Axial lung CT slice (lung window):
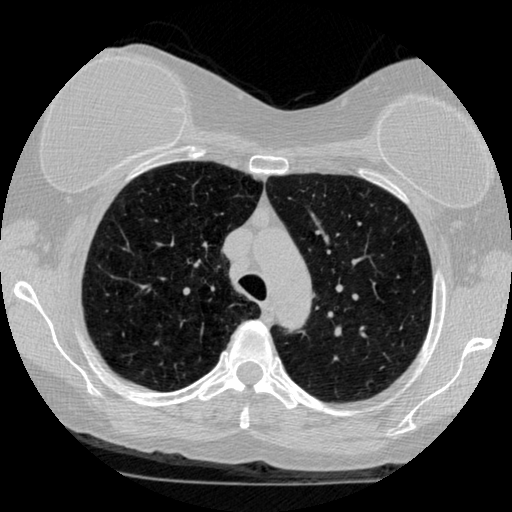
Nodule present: no